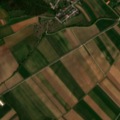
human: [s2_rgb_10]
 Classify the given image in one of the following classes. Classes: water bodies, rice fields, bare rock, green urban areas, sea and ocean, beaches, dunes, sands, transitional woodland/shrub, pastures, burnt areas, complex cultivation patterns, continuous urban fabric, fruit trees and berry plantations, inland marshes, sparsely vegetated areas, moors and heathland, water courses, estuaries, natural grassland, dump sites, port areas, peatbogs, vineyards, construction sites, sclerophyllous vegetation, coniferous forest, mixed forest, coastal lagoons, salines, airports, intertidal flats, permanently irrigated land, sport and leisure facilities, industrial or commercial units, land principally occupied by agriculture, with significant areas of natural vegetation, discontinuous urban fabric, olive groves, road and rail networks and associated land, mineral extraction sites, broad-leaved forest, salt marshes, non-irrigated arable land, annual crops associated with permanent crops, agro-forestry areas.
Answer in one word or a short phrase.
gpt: discontinuous urban fabric, non-irrigated arable land, vineyards, mixed forest